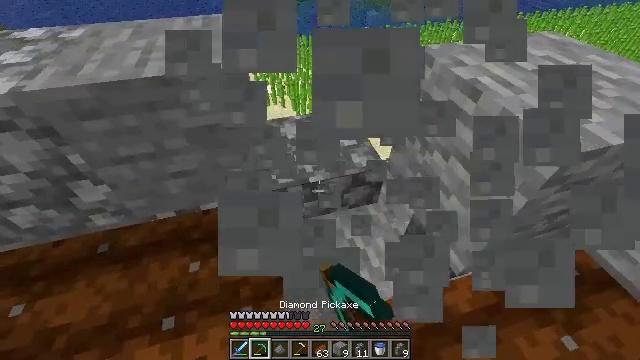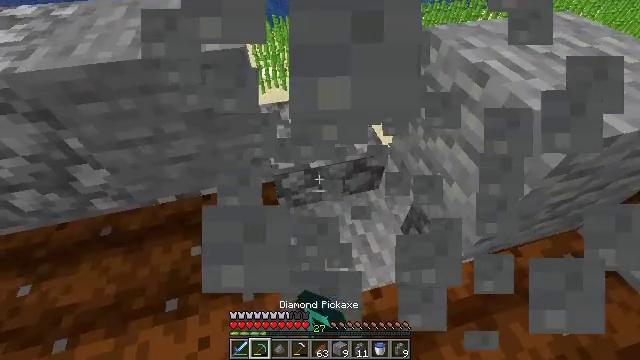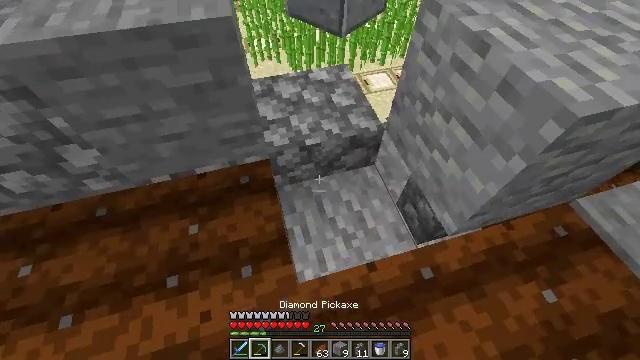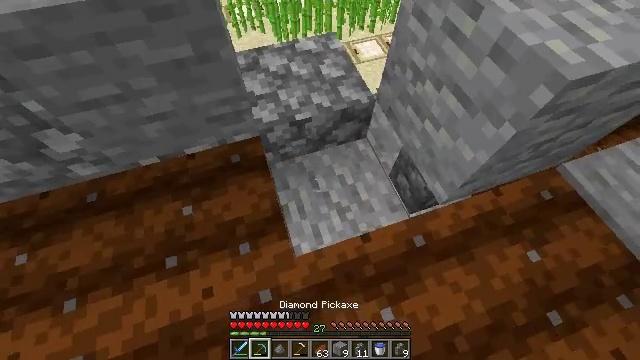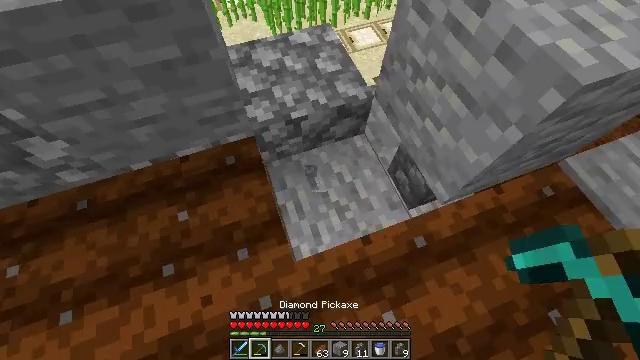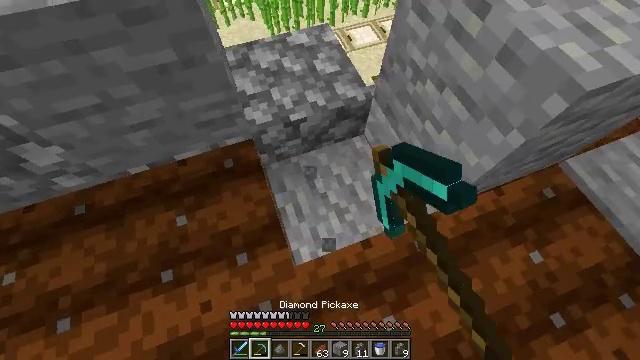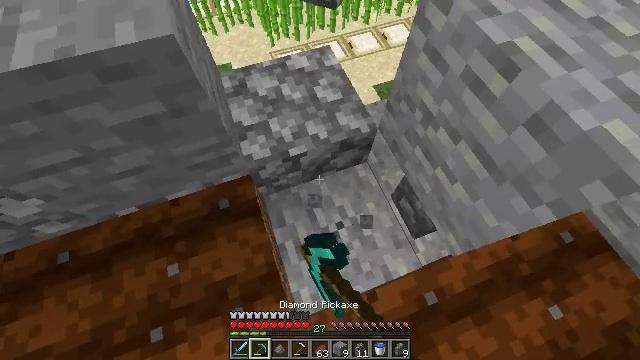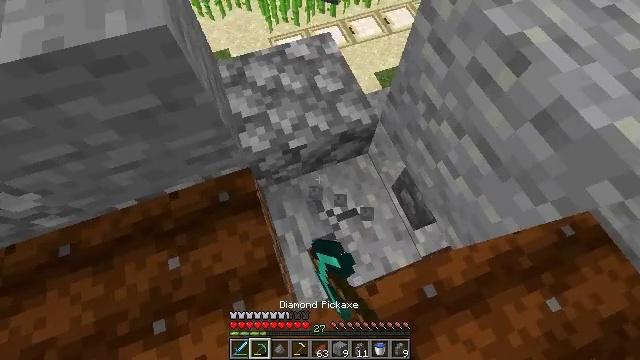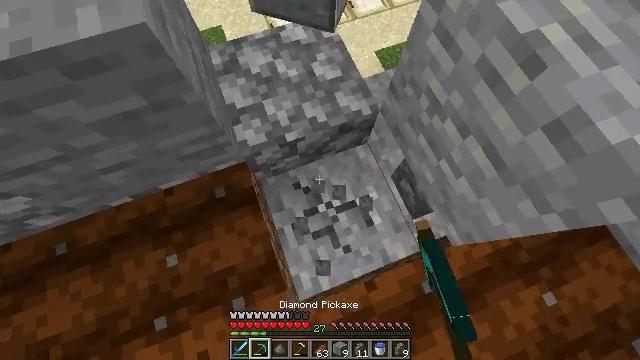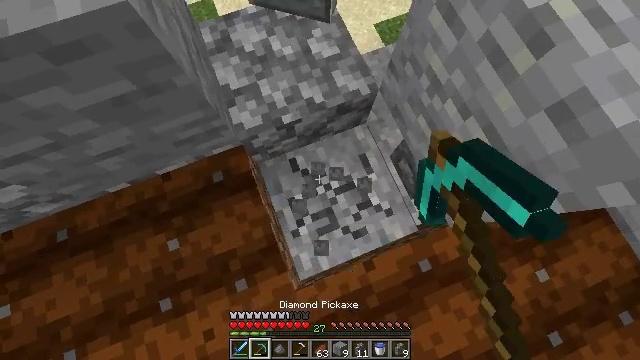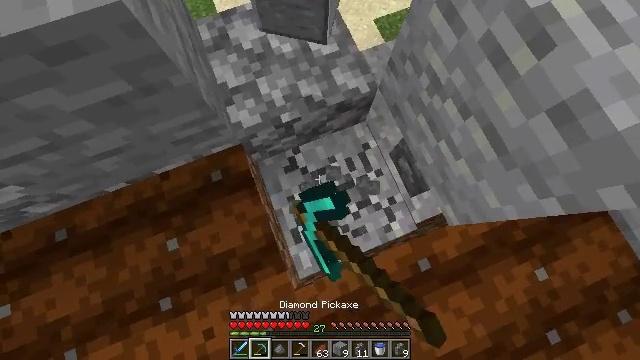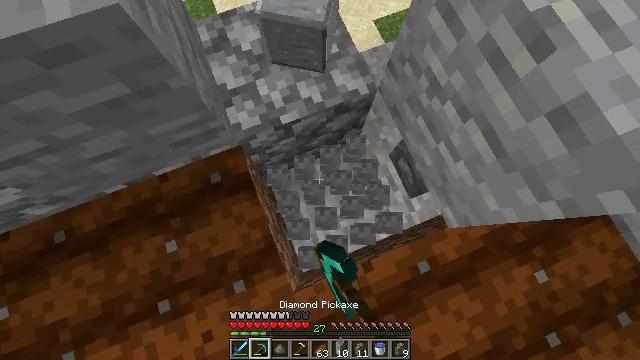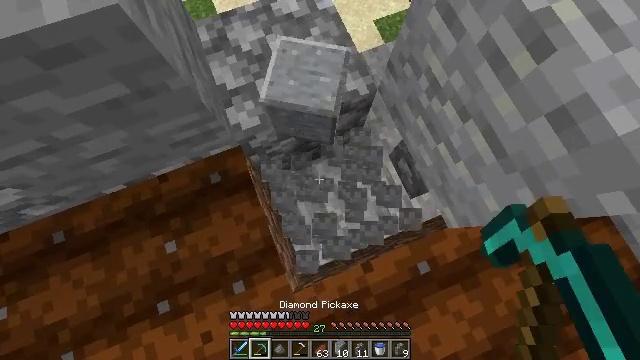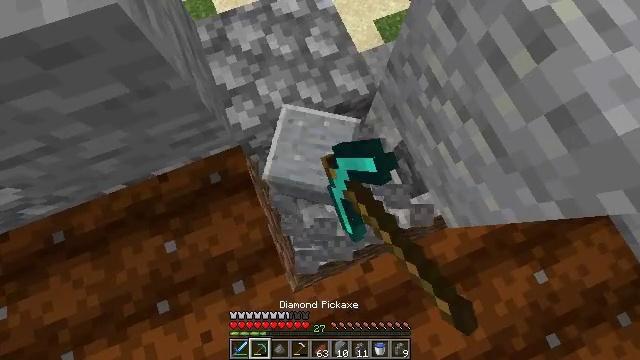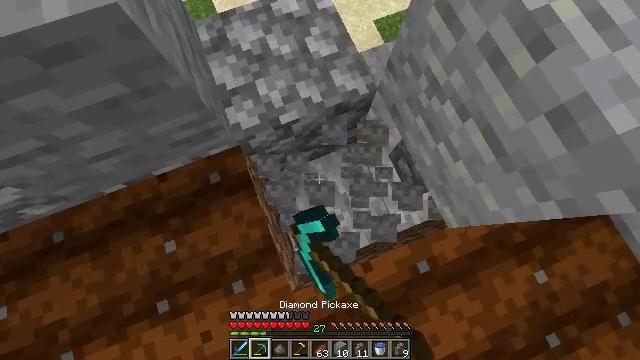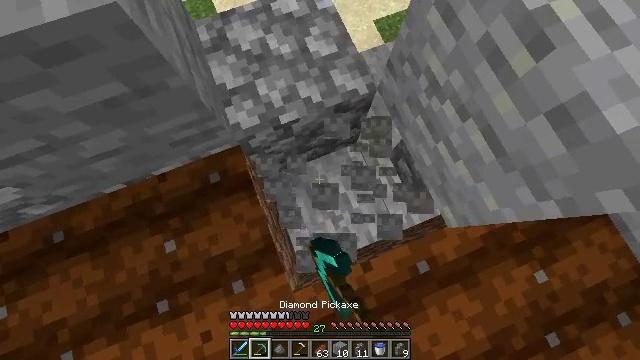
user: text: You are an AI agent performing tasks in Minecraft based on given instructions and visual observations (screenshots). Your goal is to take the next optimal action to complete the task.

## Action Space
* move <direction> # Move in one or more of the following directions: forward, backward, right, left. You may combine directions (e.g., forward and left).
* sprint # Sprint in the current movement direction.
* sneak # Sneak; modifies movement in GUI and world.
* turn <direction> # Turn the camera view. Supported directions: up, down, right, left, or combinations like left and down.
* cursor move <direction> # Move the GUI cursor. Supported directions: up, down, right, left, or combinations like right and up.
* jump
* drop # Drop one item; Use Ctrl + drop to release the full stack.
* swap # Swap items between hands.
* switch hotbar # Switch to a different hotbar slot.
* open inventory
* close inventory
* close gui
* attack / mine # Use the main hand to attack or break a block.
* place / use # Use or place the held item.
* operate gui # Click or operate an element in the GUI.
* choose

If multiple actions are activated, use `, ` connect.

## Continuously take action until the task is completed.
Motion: motion action
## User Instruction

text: Collect the andesite slab for building.
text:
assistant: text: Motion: turn down
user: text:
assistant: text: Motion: turn right and down
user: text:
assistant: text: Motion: turn right and down
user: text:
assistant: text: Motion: move forward, turn right and down, attack / mine
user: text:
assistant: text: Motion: move forward, attack / mine
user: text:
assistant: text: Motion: move forward, attack / mine
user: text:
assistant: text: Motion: turn down, attack / mine
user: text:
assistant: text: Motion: turn down, attack / mine
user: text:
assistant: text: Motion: turn down, attack / mine
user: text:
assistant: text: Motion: attack / mine
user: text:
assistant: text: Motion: attack / mine
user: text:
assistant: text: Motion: attack / mine
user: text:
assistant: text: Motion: attack / mine
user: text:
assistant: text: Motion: attack / mine
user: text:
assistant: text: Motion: attack / mine
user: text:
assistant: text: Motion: attack / mine